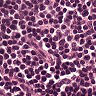
Metastatic tissue present: no